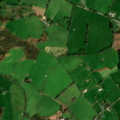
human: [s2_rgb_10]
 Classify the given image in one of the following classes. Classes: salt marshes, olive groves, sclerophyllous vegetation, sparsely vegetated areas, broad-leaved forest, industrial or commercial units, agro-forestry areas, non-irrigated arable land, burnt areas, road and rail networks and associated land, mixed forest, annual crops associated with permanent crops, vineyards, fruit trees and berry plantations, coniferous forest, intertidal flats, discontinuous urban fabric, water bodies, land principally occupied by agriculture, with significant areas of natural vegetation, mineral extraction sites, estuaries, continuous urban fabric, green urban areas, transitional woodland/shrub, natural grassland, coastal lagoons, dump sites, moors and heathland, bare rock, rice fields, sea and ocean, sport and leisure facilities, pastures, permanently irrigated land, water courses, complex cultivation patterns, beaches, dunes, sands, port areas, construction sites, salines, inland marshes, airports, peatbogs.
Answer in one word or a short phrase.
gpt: pastures, land principally occupied by agriculture, with significant areas of natural vegetation, coniferous forest, transitional woodland/shrub